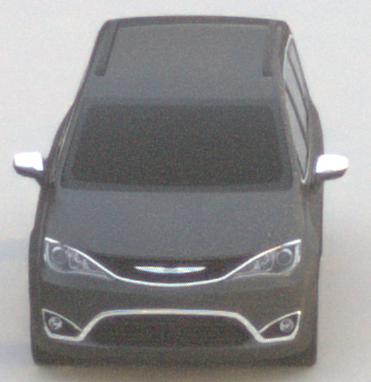
Make: Chrysler
Model: Pacifica
Detailed model: -
Model produced from: 2016
Model produced until: 2020
Doors: 5
Color: gray
Road condition: dry road
Daytime: sunrise or sunset
Contrast: low contrast